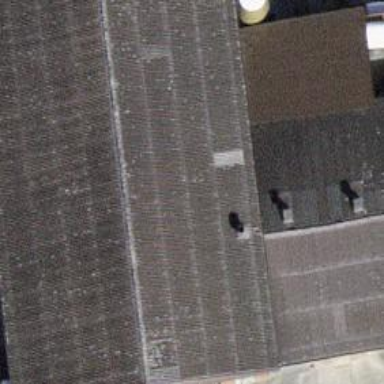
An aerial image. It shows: Building with tiled roof.